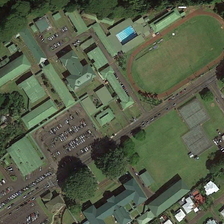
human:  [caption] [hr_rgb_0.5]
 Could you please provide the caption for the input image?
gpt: many buildings with a parking lot and a playground are near many green trees .

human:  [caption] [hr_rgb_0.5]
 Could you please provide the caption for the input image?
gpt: many buildings with a parking lot and a playground are near many green trees .

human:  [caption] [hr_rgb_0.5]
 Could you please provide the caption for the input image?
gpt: many buildings with a parking lot and a playground are near many green trees .

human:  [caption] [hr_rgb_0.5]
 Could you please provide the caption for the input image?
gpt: many buildings with a parking lot and a playground are near many green trees .

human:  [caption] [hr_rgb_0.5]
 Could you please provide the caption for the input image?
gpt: many buildings with a parking lot and a playground are near many green trees .